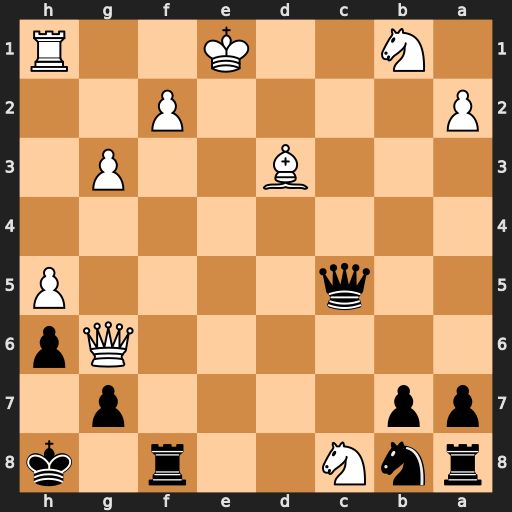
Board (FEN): rnN2r1k/pp4p1/6Qp/2q4P/8/3B2P1/P4P2/1N2K2R
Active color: b
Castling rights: K
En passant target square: -
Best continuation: Qxf2+ Kd1 Qf3+ Kc2 Qc6+ Kb2 Qxg6 hxg6 Rxc8